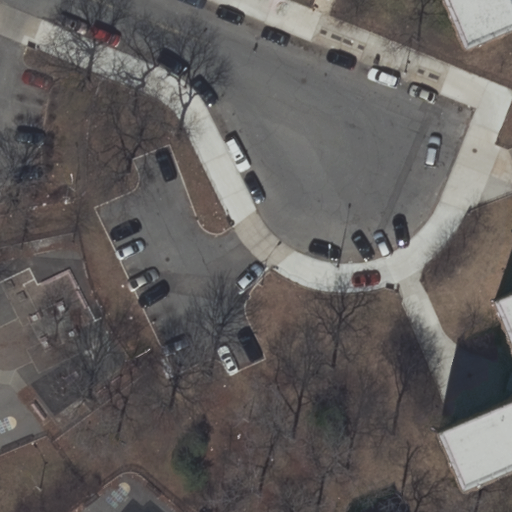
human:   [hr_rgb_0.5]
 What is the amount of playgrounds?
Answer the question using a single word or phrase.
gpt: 1

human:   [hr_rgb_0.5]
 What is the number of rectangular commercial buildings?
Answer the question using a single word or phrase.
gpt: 0

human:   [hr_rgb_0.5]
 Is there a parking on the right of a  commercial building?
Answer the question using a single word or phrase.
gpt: no

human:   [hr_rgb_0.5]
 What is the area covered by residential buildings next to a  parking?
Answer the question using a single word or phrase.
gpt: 2009m2

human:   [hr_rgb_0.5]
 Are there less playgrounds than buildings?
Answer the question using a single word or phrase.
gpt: yes

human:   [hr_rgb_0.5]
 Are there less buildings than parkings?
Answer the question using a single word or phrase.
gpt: no

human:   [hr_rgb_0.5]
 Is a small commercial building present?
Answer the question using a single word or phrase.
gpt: no

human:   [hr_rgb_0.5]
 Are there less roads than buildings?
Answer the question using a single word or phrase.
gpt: no

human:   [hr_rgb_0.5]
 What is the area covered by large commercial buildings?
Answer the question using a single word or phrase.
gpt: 0m2

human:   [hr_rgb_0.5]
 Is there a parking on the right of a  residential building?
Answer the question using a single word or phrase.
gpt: no

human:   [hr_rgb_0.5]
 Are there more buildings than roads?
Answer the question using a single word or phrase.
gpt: no

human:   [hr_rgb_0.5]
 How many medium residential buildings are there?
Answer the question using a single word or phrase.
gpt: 0

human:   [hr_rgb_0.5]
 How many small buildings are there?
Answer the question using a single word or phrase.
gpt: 0

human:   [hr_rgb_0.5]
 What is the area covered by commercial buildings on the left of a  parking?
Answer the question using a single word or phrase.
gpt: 0m2

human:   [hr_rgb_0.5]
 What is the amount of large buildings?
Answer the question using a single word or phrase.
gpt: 2

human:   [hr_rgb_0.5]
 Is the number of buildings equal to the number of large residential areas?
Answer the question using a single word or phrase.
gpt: no

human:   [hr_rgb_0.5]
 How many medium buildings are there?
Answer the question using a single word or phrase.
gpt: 0

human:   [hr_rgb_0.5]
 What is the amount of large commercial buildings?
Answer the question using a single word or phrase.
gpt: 0

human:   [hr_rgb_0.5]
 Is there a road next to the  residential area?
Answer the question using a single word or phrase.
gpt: yes

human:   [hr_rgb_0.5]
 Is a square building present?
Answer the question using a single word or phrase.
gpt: no

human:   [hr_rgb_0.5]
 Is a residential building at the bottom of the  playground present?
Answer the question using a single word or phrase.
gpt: no

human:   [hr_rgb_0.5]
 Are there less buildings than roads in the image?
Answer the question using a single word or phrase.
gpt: yes

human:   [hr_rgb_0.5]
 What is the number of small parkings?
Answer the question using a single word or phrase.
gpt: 1

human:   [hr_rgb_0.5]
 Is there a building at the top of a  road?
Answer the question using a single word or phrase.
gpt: yes

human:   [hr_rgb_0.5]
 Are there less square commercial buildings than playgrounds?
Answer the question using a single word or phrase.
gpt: yes

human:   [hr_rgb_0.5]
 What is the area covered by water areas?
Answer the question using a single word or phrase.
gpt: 0m2

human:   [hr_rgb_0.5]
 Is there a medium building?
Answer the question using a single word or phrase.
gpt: no

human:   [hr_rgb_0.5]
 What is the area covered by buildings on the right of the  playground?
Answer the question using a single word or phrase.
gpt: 2009m2

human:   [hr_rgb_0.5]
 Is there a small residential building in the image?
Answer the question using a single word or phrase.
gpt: no

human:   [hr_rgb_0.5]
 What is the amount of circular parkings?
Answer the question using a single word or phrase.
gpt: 0

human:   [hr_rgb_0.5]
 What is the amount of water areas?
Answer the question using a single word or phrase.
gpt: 0

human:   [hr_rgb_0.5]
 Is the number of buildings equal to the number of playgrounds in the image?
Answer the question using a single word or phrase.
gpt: no

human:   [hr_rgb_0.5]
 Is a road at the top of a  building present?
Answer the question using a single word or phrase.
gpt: yes

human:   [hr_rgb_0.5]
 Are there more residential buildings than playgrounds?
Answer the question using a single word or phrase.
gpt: yes

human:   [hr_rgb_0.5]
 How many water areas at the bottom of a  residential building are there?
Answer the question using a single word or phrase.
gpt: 0

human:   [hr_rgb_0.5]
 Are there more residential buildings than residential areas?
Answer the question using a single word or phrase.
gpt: yes